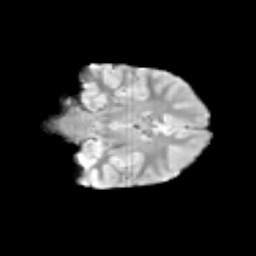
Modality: T2w
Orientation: coronal
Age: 9
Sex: female
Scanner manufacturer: siemens
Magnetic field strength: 3 T
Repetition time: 3.8 s
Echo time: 0.07 s